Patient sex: M
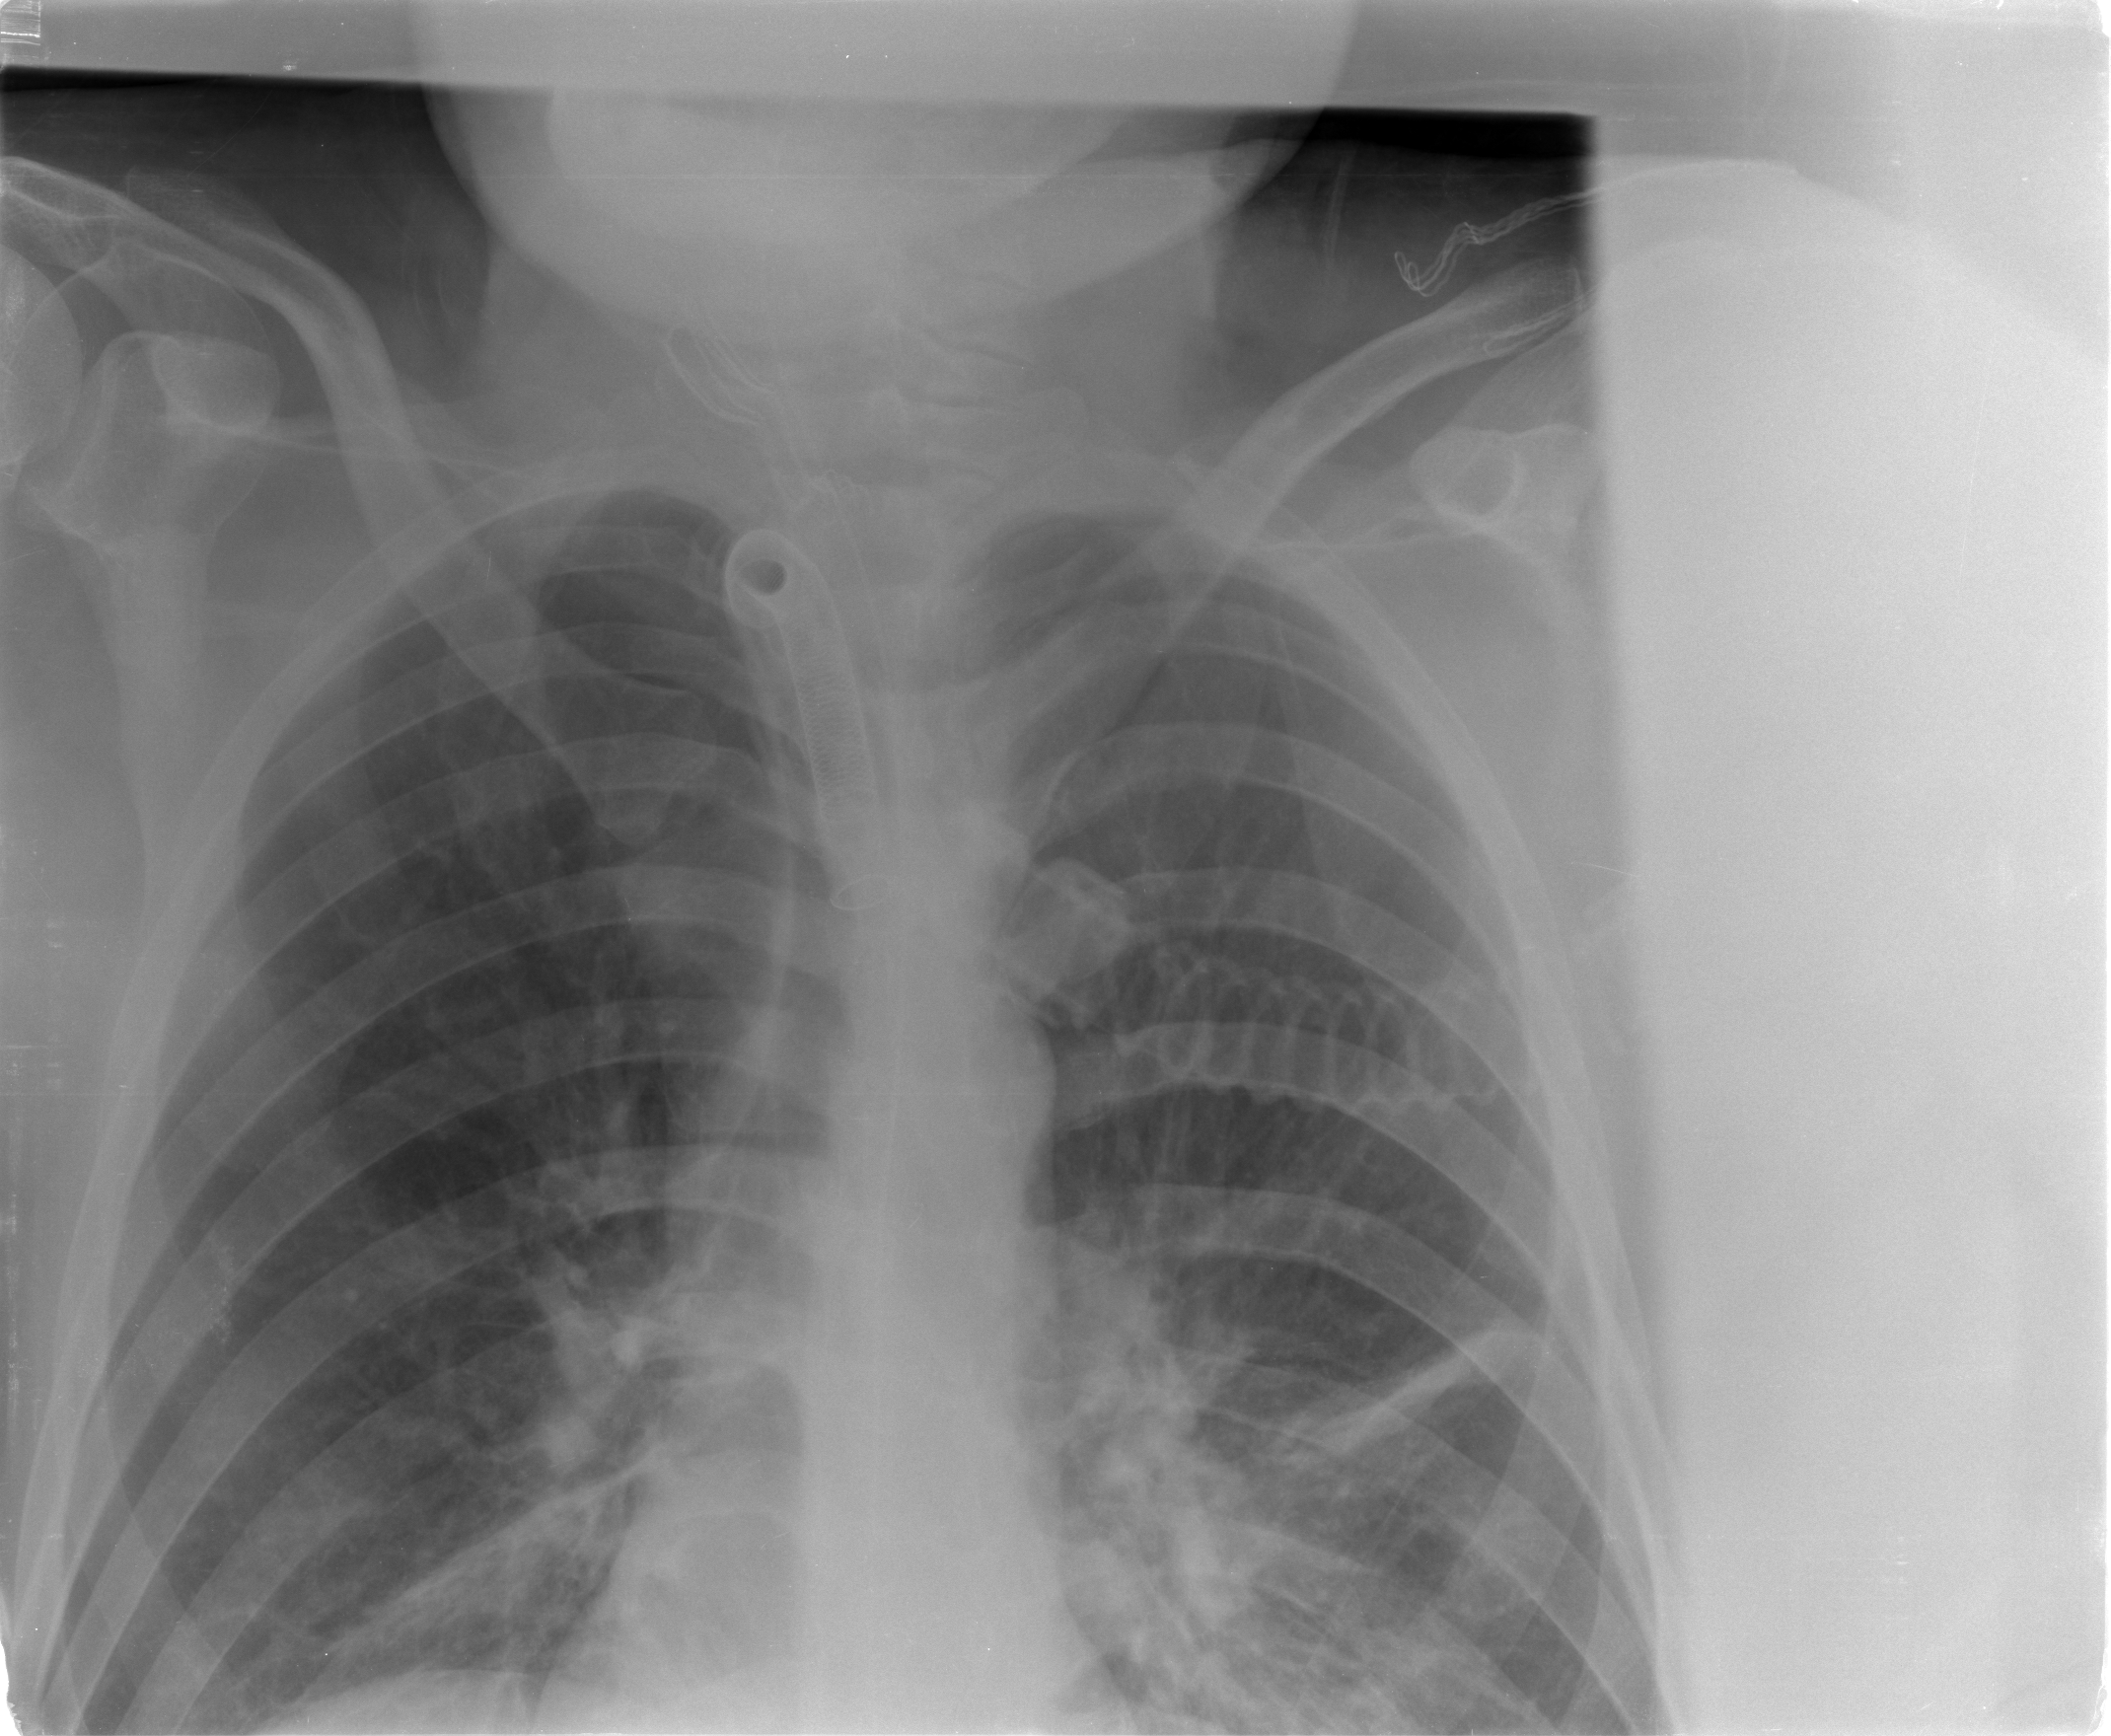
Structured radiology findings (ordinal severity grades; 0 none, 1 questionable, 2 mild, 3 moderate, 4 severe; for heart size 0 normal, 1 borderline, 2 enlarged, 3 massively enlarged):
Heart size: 0
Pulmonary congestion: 0
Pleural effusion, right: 2
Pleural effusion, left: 2
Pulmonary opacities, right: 1
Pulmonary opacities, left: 2
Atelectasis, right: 2
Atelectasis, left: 2